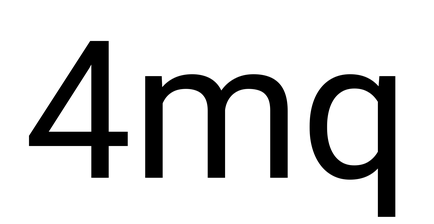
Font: Roboto_Regular